Question: When I display an image with a width of 1600px it's shown correctly. But when I display an image that has, for example 1920px width, Safari displays it way smaller.
I use:
'''
<!-- in the header -->
<meta name="viewport" content="width=device-width;" />
<!-- correct -->
<img src="content/dummy/brand_backgroud_1600_1.jpg" alt="">
<!-- to small -->
<img src="content/dummy/brand_backgroud_1920_1.jpg" alt="">
'''
How can I fix this, without setting the overall width in the meta-tag?
This happens on both, iPhone and iPad with iOS 5.1
Even with this most simple html-page:
'''
<!DOCTYPE html>
<html lang="de">
<head>
<meta charset="UTF-8" />
<meta name="description" content="" />
<meta name="keywords" content="" />
<title></title>
</head>
<body>
<img src="content/dummy/brand_backgroud_1920_1.jpg" alt="">
<img src="content/dummy/brand_backgroud_1600_1.jpg" alt="">
</body>
</html>
'''
I get this result:

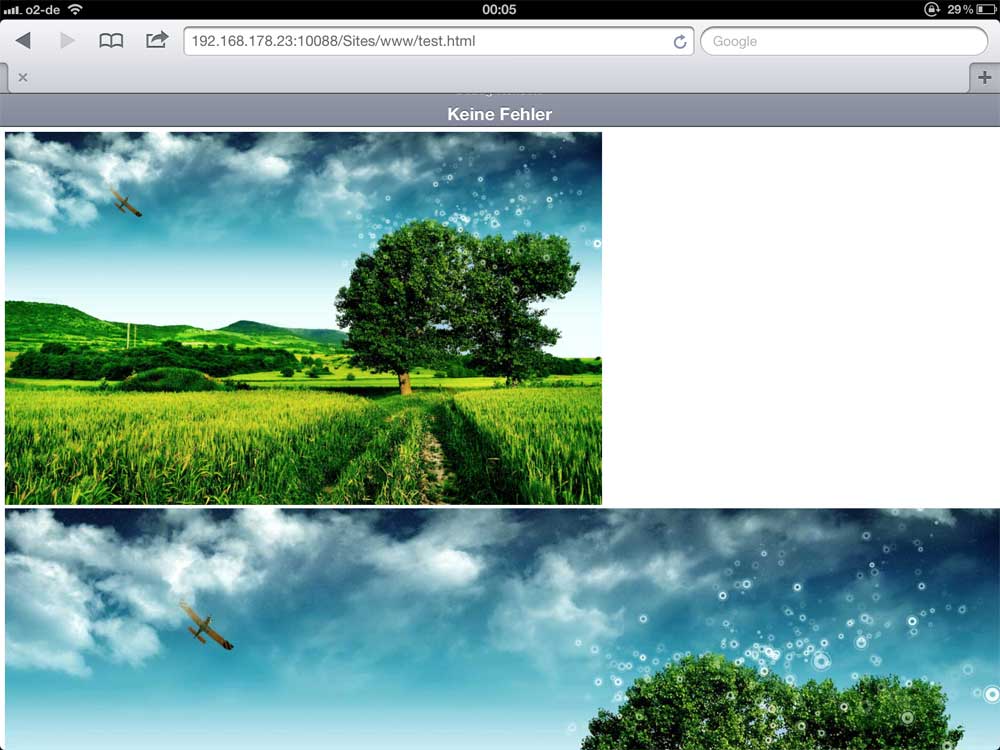
Answer: One approach might be to set the image width to be "100%", height to be "auto". That way all images, regardless of their pixel width, will appear to be the full width of their parent container. This is actually a neat trick to support Retina too.
Edit: Ok, now I understand what you are saying. You want the user to see the full-sized 1600 or 1920 images, and you do NOT want iOS to scale it.
Edit #2: So I tried a couple different things - you are correct. iOS appears to be "scaling" images that do not have width or height explicitly set, when the image size is above a certain px value. When you do explicitly set them, they work as expected. That seems to be your only solution at this point.
'''
<img src="image_1600.jpg" alt="" style="width: 1600px; height: auto" />
<img src="image_1920.jpg" alt="" style="width: 1920px; height: auto" />
'''